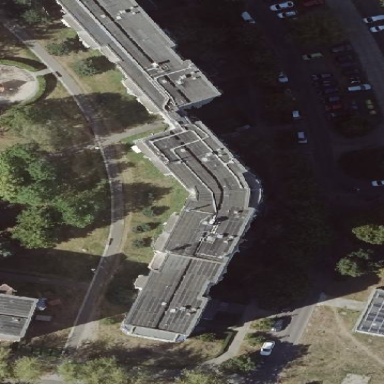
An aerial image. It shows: Building with apartments and flat roof.